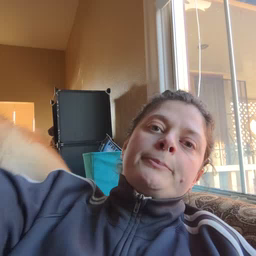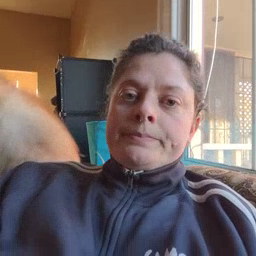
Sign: ride